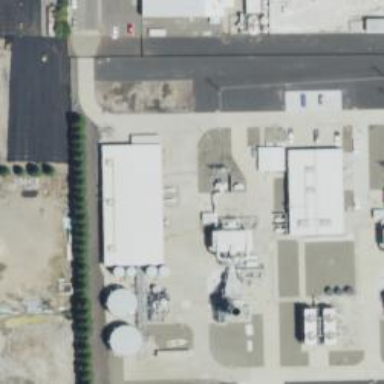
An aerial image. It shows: Gas turbine generator.